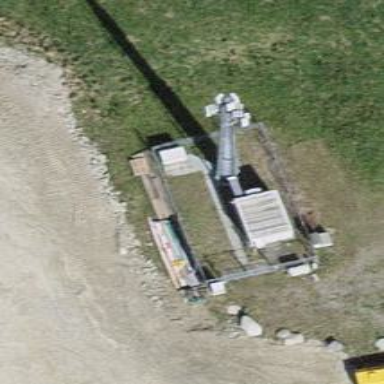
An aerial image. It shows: Man-made mast used for communication purposes.